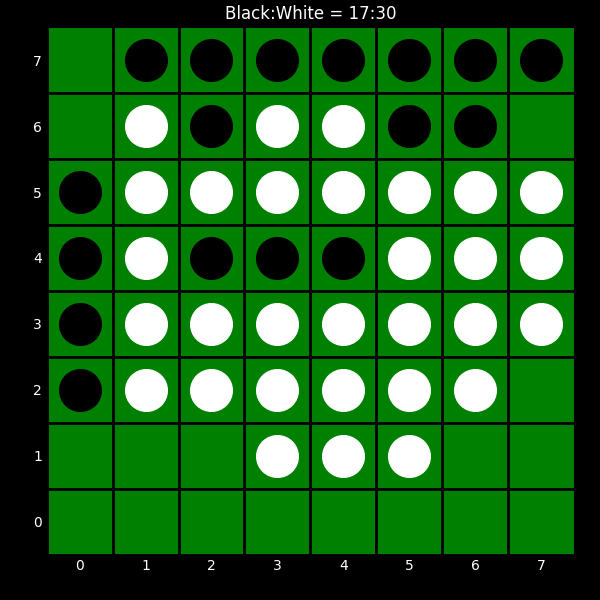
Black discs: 17
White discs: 30